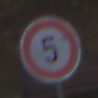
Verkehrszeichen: Geschwindigkeit5
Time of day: MorningAfternoon
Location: Outdoor (Urban)
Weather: Overcast
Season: NotSpecified
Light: Natural